Question: This question has been approached <URL> in Objective-C. But I am working in Swift and have a similar question.
I have a boolean in my model and would like to toggle that boolean based on the switches on/off state.
I have some programmatically created cells that contain switches...
'''
var settings : [SettingItem] = [
SettingItem(settingName: "Setting 1", switchState: true),
SettingItem(settingName: "Setting 2", switchState: true)
]
override public func tableView(_tableView: UITableView, cellForRowAtIndexPath indexPath: NSIndexPath) -> UITableViewCell {
let cell = tableView.dequeueReusableCellWithIdentifier("CustomSettingCell") as! SettingCell
let settingItem = settings[indexPath.row]
cell.settingsLabel.text = settingItem.settingName
cell.settingsSwitch.enabled = settingItem.switchState!
return cell
}
'''
'''
class SettingItem: NSObject {
var settingName : String?
var switchState : Bool?
init (settingName: String?, switchState : Bool?) {
super.init()
self.settingName = settingName
self.switchState = switchState
}
}
'''
'''
class SettingCell: UITableViewCell {
@IBOutlet weak var settingsLabel: UILabel!
@IBOutlet weak var settingsSwitch: UISwitch!
@IBAction func handledSwitchChange(sender: UISwitch) {
println("switched")
}
'''

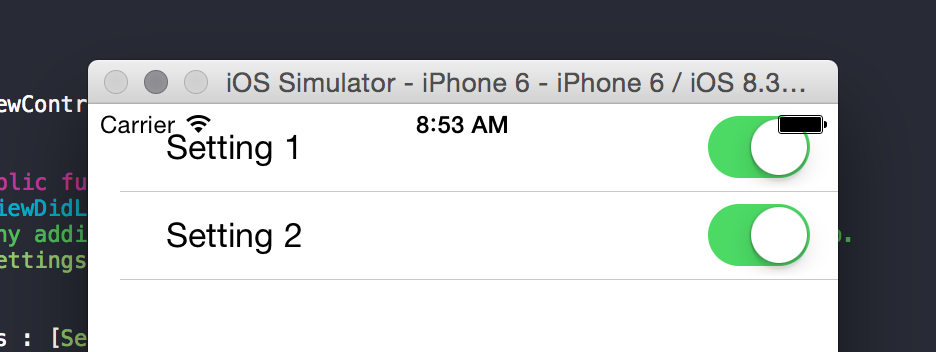
Answer: When I want events to propagate from a cell to the containing controller, I usually define a custom delegate, like this:
'''
protocol SettingCellDelegate : class {
func didChangeSwitchState(# sender: SettingCell, isOn: Bool)
}
'''
use it in the cell:
'''
class SettingCell: UITableViewCell {
@IBOutlet weak var settingsLabel: UILabel!
@IBOutlet weak var settingsSwitch: UISwitch!
weak var cellDelegate: SettingCellDelegate?
@IBAction func handledSwitchChange(sender: UISwitch) {
self.cellDelegate?.didChangeSwitchState(sender: self, isOn:settingsSwitch.on)
^^^^
}
}
'''
implement the protocol in the view controller and set the delegate in the cell:
'''
class ViewController : UITableViewController, SettingCellDelegate {
^^^^
override func tableView(_tableView: UITableView, cellForRowAtIndexPath indexPath: NSIndexPath) -> UITableViewCell {
let cell = tableView.dequeueReusableCellWithIdentifier("CustomSettingCell") as! SettingCell
let settingItem = settings[indexPath.row]
cell.settingsLabel.text = settingItem.settingName
cell.settingsSwitch.enabled = settingItem.switchState!
cell.cellDelegate = self
^^^^
return cell
}
#pragma mark - SettingCellDelegate
func didChangeSwitchState(#sender: SettingCell, isOn: Bool) {
let indexPath = self.tableView.indexPathForCell(sender)
...
}
}
'''
When the switch is tapped, the event is propagated to the view controller, with the new status and the cell itself passed as arguments. From the cell you can obtain the index path, and then do whatever you need to, such as selecting the row etc.